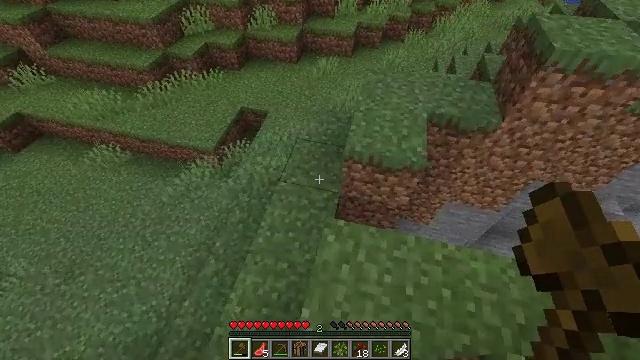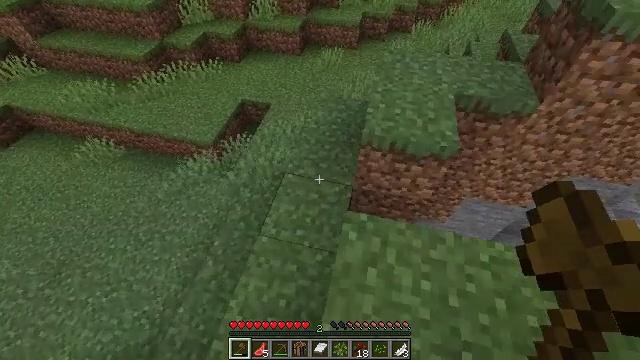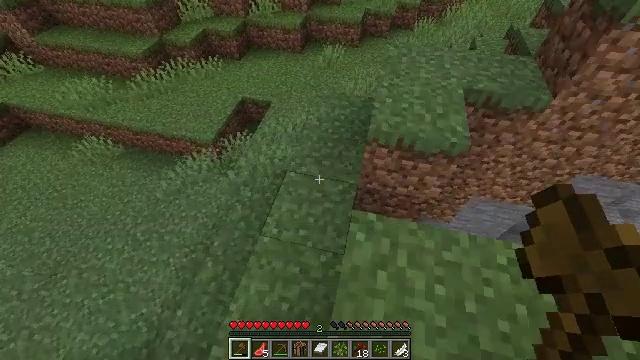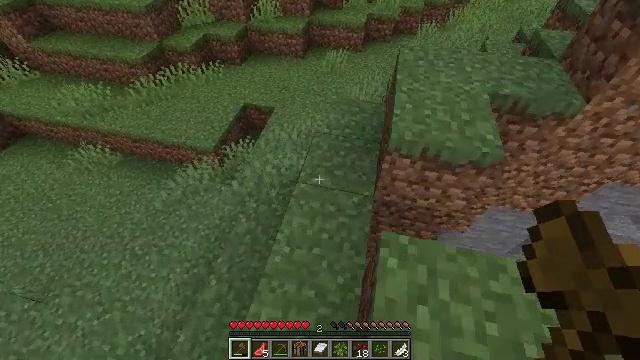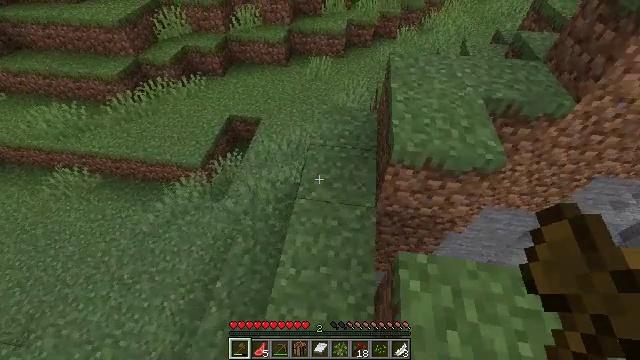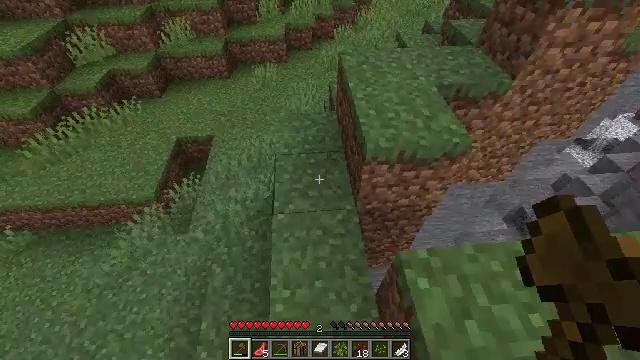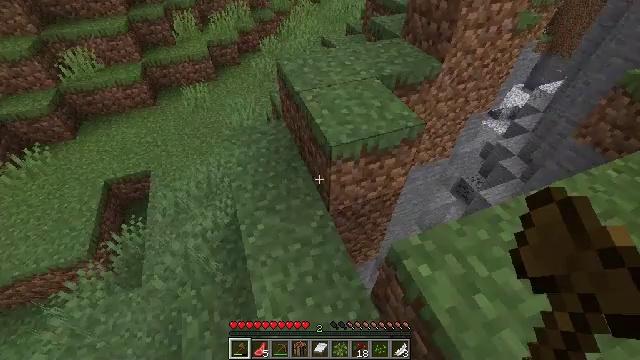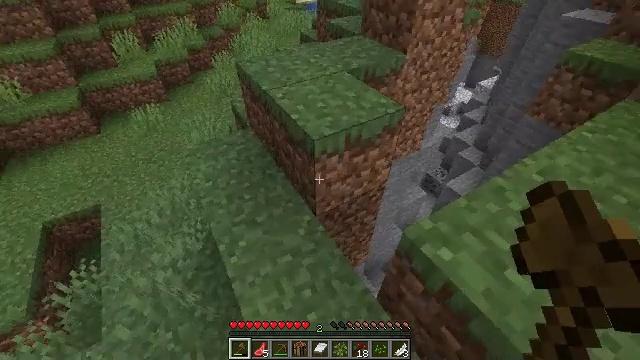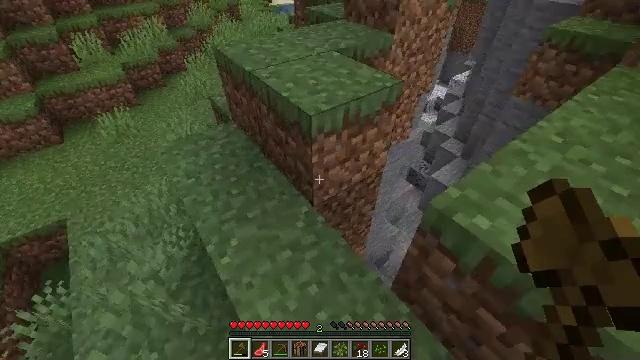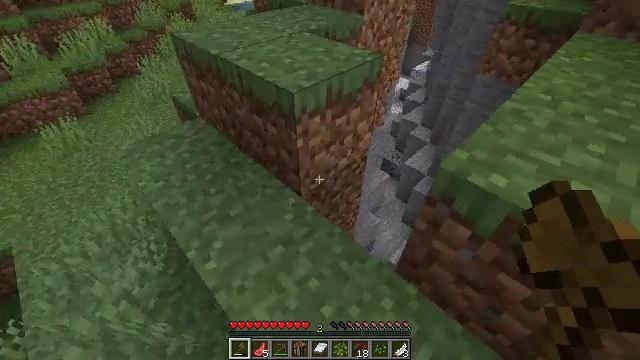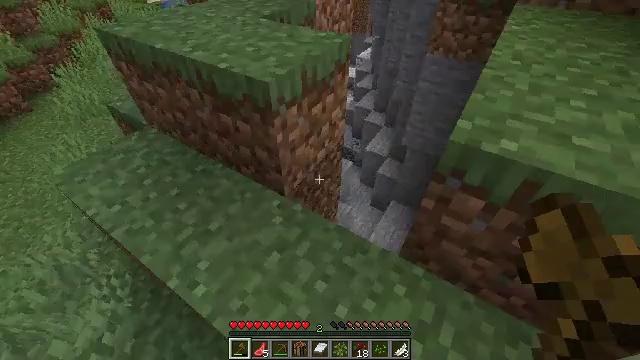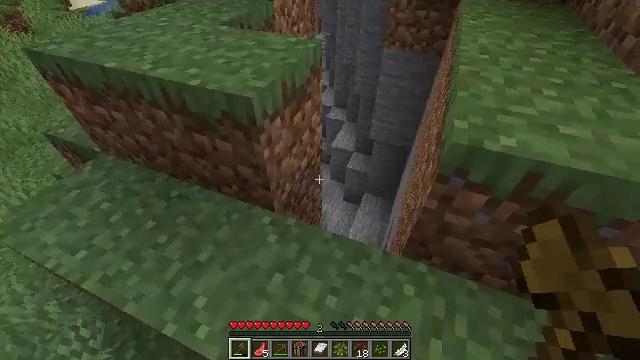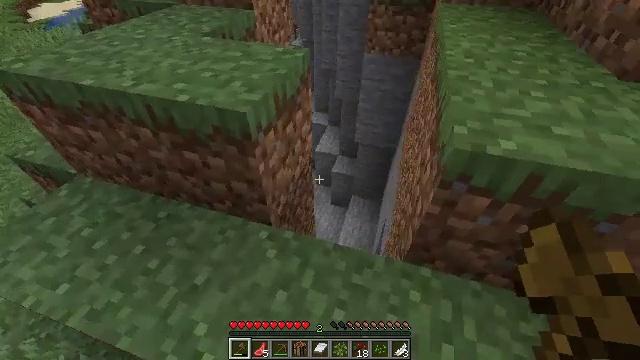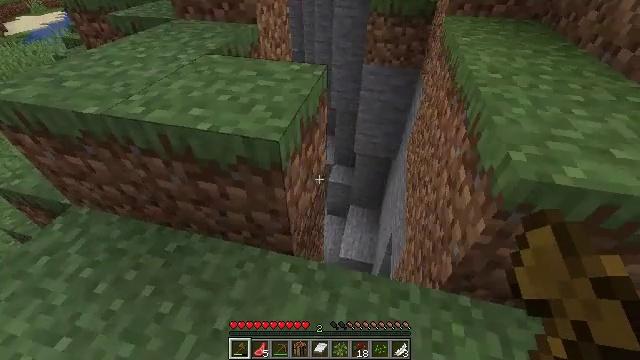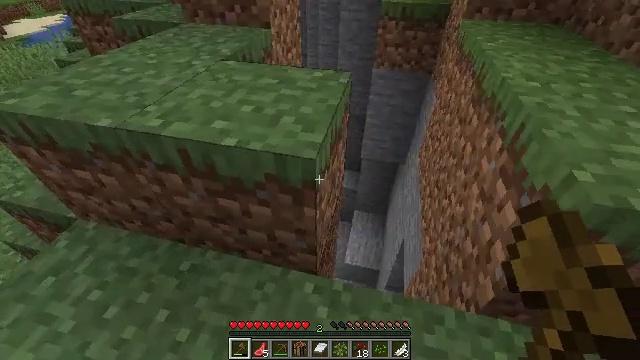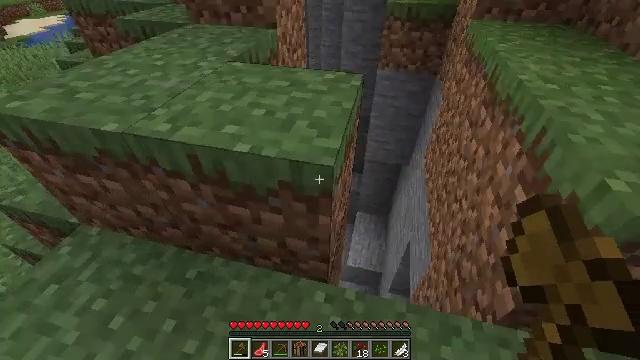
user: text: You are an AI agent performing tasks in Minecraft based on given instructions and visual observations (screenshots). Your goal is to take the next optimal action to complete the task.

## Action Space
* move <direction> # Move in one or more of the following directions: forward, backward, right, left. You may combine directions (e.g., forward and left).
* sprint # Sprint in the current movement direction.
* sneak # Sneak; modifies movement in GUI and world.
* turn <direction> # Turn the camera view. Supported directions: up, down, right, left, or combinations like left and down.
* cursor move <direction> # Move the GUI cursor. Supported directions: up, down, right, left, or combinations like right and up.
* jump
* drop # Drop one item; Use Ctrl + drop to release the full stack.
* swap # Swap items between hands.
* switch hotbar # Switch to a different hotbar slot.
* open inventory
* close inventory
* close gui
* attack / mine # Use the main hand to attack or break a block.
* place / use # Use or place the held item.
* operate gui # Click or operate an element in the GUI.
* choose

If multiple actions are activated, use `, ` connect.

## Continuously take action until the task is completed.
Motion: motion action
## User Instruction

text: Attack the underwater area to get tall seagrass.
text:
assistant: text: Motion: move forward and move left
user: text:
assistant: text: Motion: move forward and move left
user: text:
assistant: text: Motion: move forward and move left, turn up
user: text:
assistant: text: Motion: move forward and move left, turn right
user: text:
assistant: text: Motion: move forward and move left, turn right
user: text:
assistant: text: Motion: move forward and move left, turn right and up
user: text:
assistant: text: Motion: move forward and move left, turn right and up
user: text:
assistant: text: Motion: move forward and move left, turn right
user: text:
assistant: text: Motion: move forward and move left, turn right
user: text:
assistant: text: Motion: move forward and move left, turn right
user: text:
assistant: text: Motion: move forward and move left, turn right
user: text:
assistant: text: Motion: move forward and move left, turn right
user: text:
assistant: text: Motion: move forward and move left, turn right and up
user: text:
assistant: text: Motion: move forward and move left
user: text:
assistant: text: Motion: move forward and move left
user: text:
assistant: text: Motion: move forward and move left
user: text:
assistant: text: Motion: move forward and move left, turn left and up
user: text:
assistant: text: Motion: move forward and move left, turn left and up
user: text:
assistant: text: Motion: move forward and move left, turn left and up
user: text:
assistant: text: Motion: move forward and move left, turn left
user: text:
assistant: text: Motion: move forward and move left
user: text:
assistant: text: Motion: move forward and move left
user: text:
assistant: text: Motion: move forward
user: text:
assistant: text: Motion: move forward, turn left
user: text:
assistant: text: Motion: move forward, turn left and up
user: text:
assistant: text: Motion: move forward, turn left and up
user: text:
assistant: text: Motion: move forward, turn left and up
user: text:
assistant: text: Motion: move forward, turn left and up
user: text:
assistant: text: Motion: move forward, turn left and up
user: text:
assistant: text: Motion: move forward, turn left and up